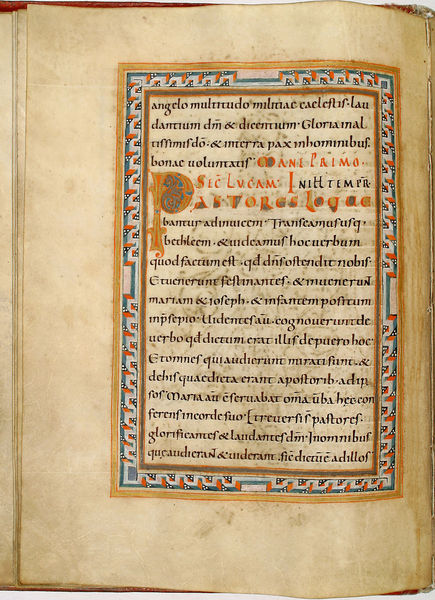
Titel: Gerocodex, Perikopenbuch
Institution: Darmstadt, Hessische Landesbibliothek
Schlagwörter: blau, weiß, bunt, rot, muster, ornament, rahmen, gold, blatt, schrift, inschrift, ornamente, buch, links, seite, text, buchstabe, buchstaben, initiale, buchseite, verziert, pergament, zeilen, ornamentik, maria, einfassung, meander, handschrift, latein, buchmalerei, majuskel, codex, kodex, großbuchstaben, initialie, p, sec, lucum, buchalerei, buchhandschrift